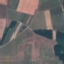
Land use / land cover: PermanentCrop